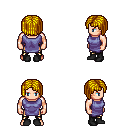
a pixel art fantasy rpg character, male body template, human, light skin, chain tabard jacket, gold greaves, blonde pageboy hairstyle, black shoes, four views (front, back, left, right), 2x2 character sprite sheet, small pixel art, hard edges, no anti-aliasing